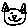
Label: cat